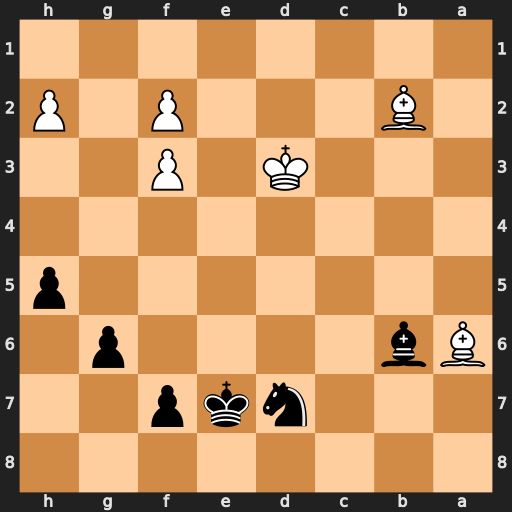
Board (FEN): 8/3nkp2/Bb4p1/7p/8/3K1P2/1B3P1P/8
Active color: b
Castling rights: -
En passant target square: -
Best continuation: Nc5+ Ke2 Nxa6